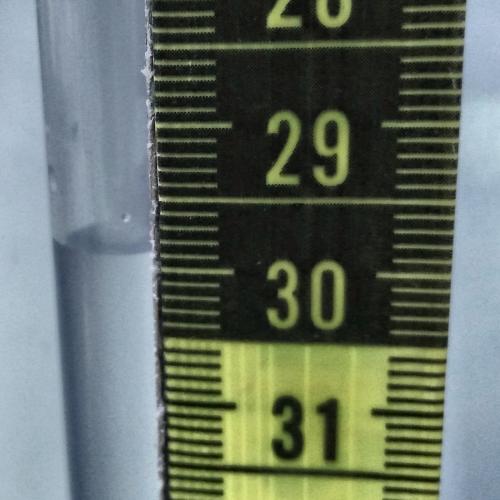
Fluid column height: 29.9 cm